Field crop: maize
Growth stage: 2
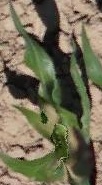
Species: maize